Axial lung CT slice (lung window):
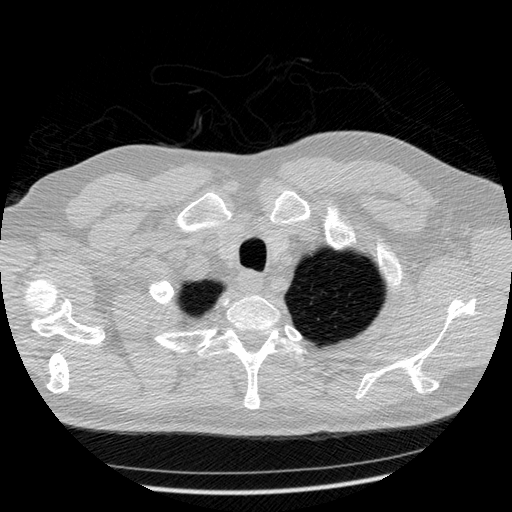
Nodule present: no